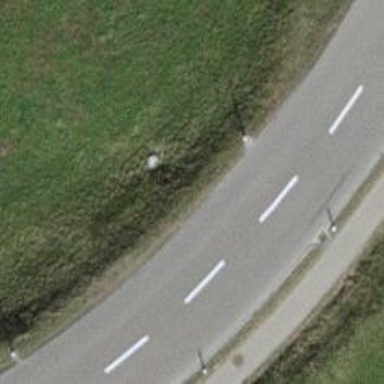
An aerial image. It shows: Tertiary road with asphalt surface.